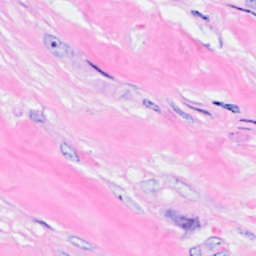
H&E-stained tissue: Breast